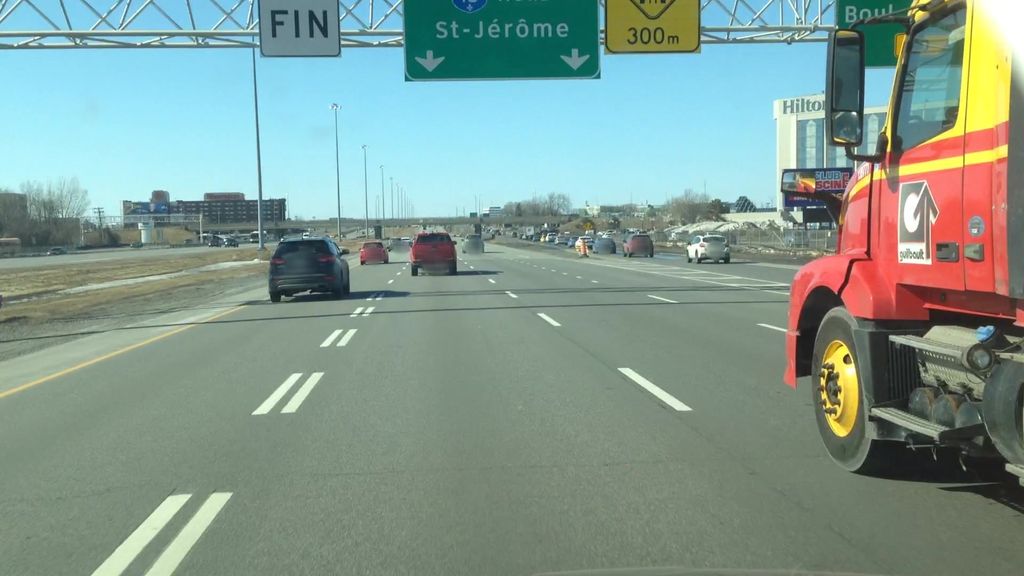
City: montreal